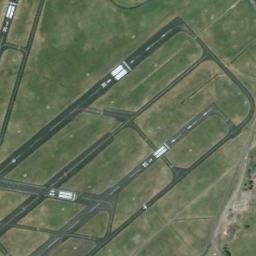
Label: airport